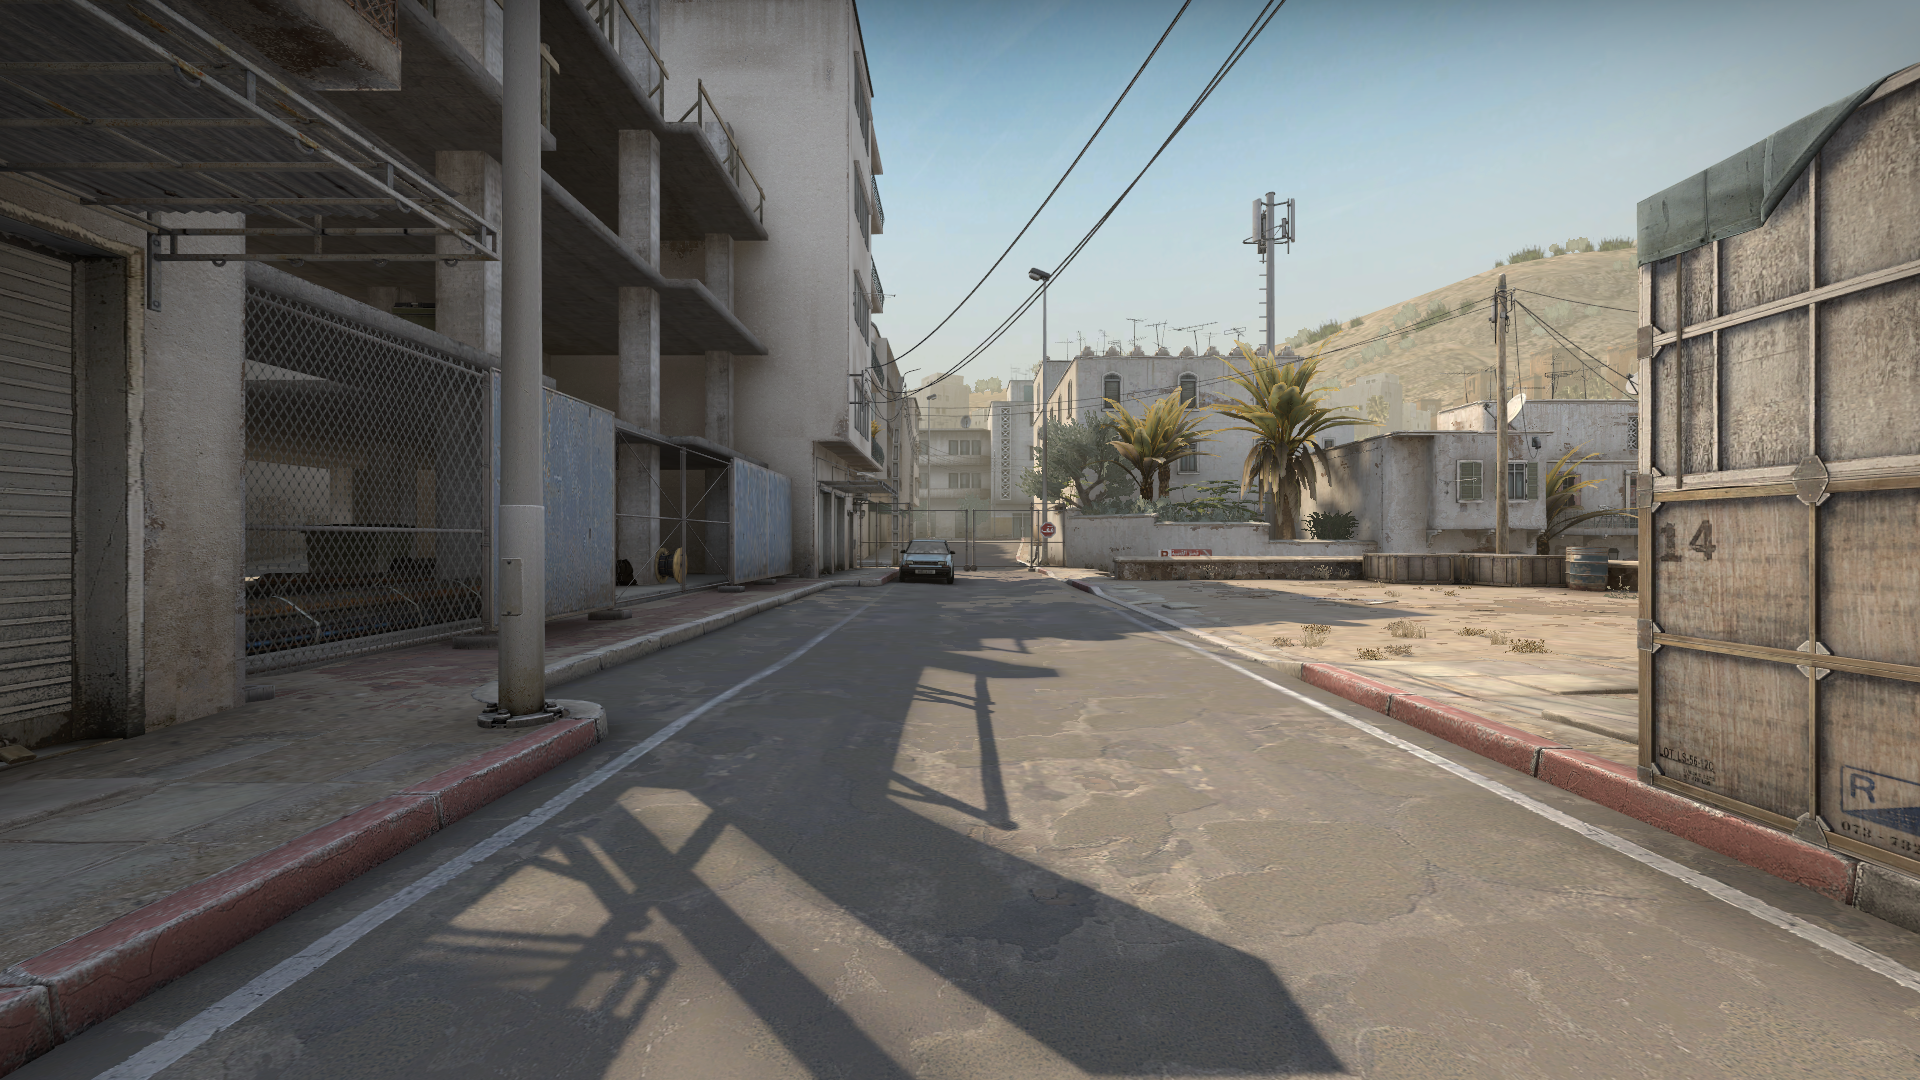
Map: de_dust2